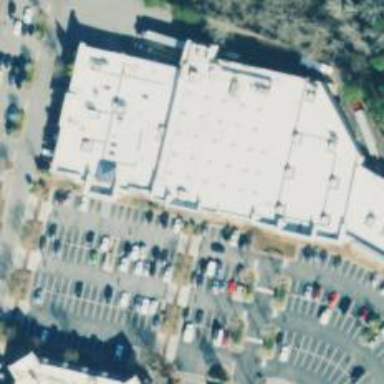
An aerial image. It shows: Supermarket.